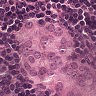
Metastatic tissue present: yes